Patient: sex M, age 71
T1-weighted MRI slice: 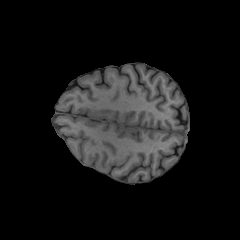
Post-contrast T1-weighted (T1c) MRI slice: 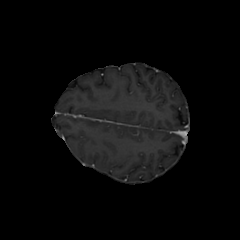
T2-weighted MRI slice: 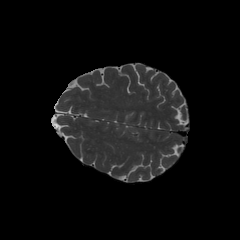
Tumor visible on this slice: no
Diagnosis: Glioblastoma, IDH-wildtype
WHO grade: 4